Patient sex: M
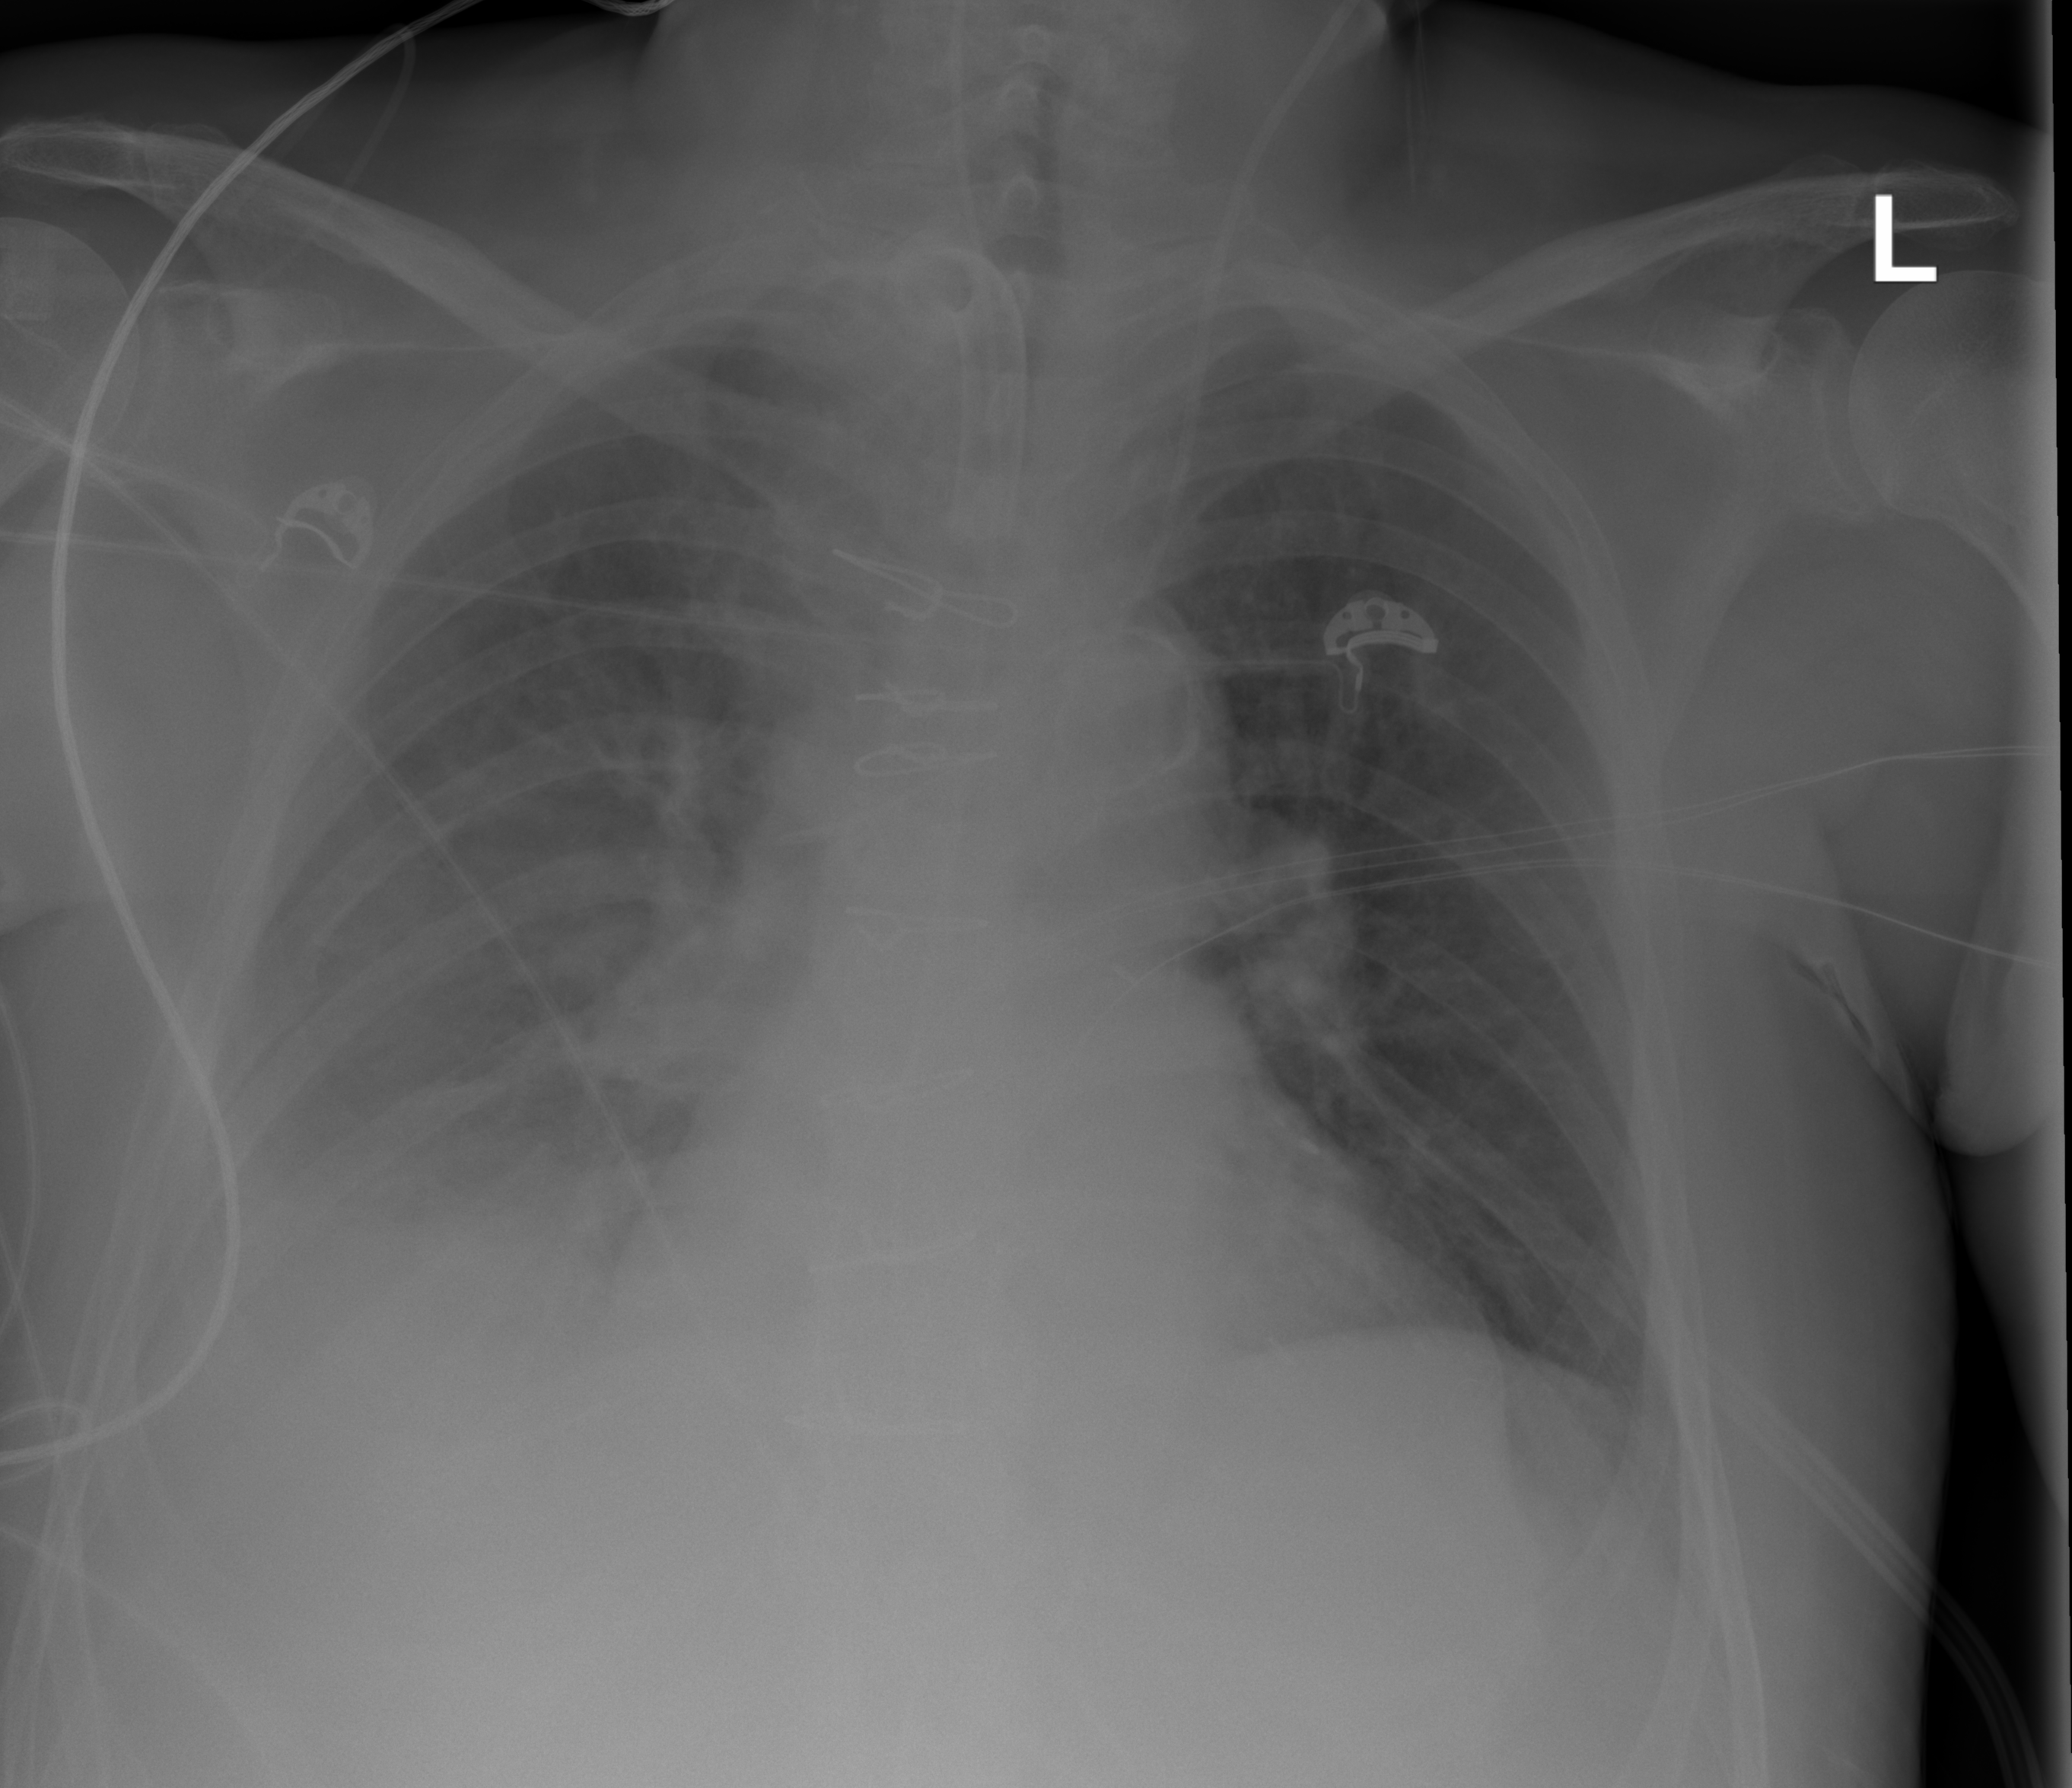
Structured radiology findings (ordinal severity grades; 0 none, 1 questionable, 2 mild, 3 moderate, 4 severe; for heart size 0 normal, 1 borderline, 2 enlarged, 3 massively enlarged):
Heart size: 2
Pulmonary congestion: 0
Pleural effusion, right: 2
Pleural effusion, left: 0
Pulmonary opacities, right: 0
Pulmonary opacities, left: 0
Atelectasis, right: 2
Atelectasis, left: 0